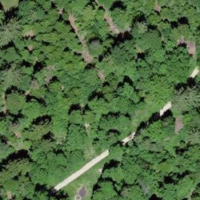
EUNIS habitat code: 41
Species observed at this site:
Clinopodium vulgare
Cardamine heptaphylla